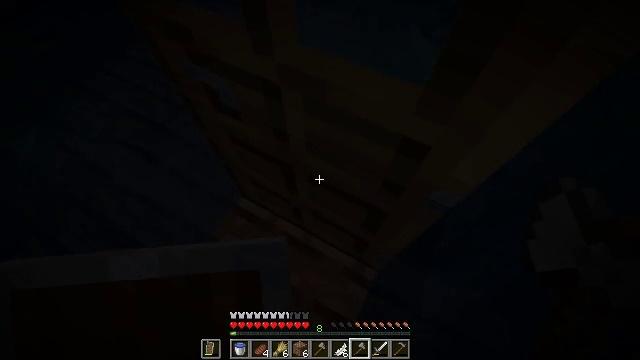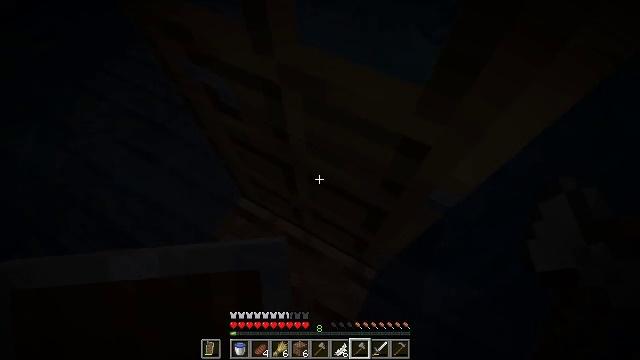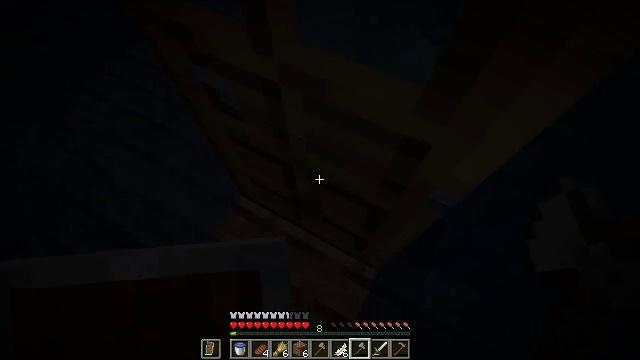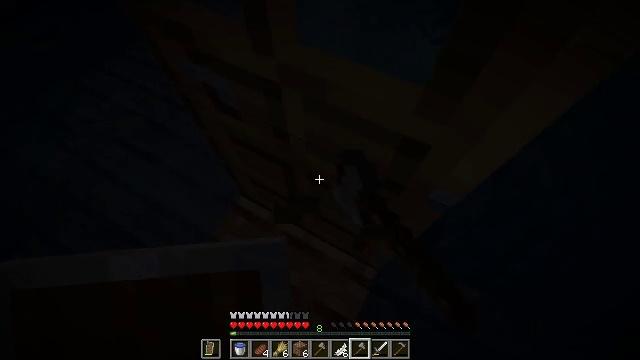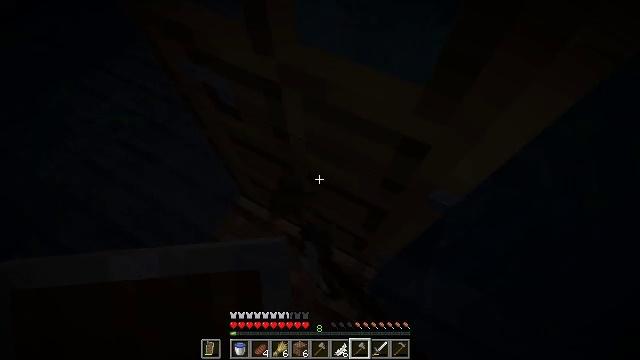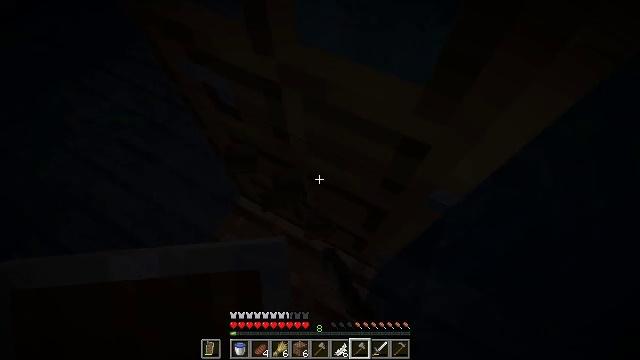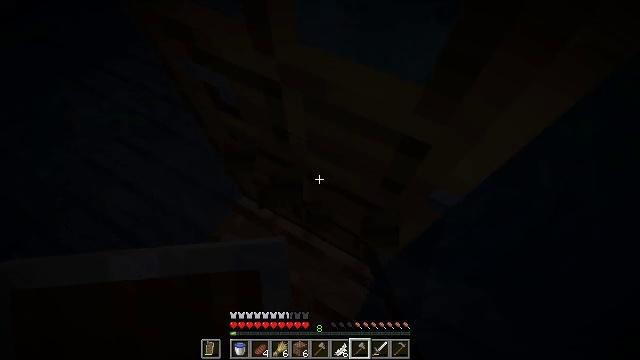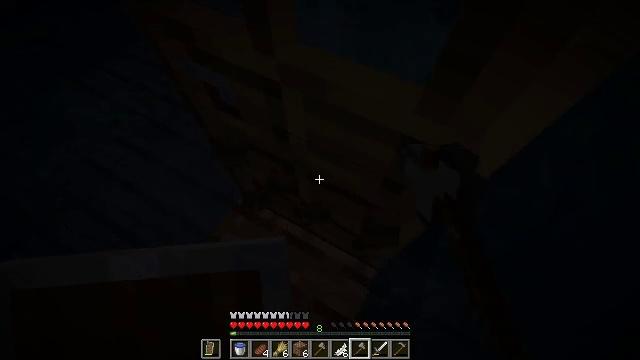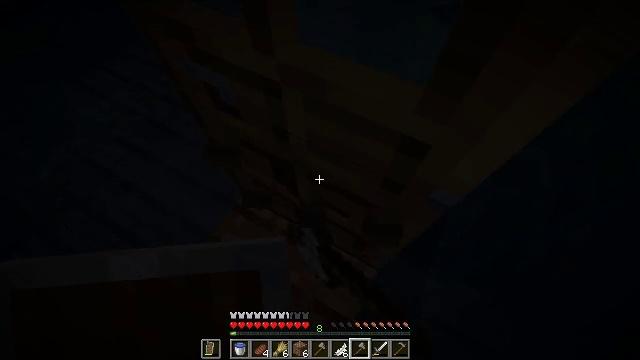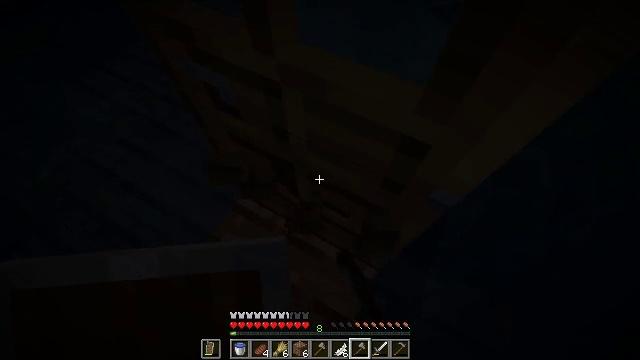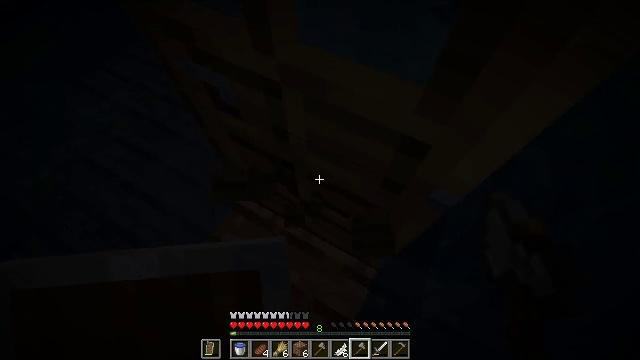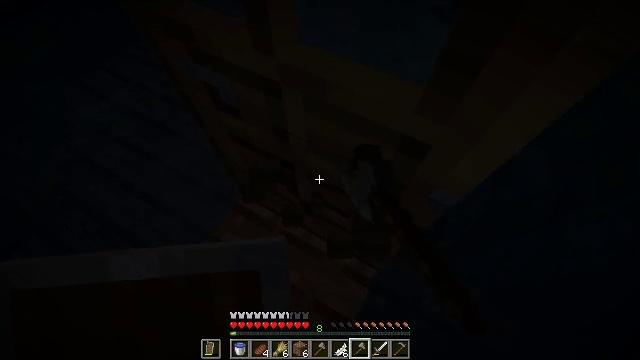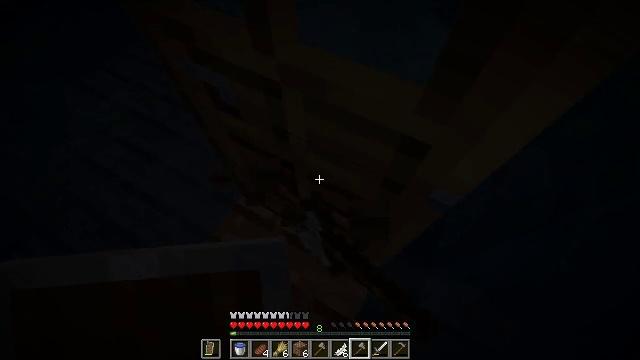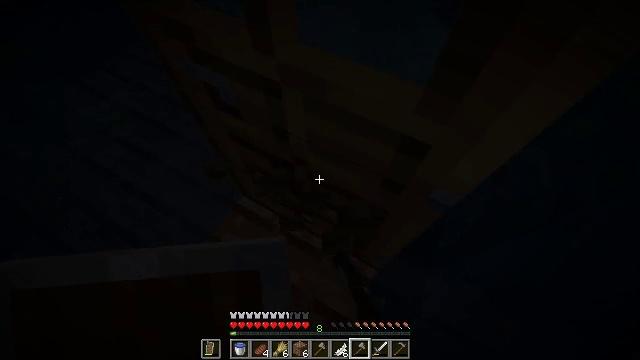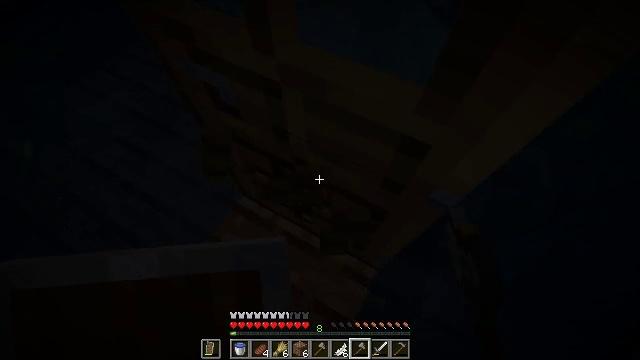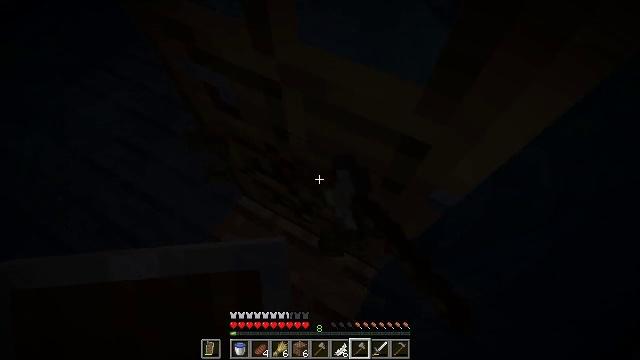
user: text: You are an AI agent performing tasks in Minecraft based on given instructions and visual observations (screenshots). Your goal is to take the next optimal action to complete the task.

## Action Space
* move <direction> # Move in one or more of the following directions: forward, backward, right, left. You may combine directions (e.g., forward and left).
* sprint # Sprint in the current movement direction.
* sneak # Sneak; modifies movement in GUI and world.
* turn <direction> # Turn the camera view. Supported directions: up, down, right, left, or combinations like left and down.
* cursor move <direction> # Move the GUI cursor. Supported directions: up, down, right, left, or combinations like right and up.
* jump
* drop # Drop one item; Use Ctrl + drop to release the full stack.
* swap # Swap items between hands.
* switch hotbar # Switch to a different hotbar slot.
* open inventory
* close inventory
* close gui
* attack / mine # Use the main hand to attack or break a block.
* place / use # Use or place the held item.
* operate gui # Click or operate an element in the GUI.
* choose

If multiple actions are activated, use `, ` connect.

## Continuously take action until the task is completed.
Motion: motion action
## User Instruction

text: Destroy the oak door to retrieve it.
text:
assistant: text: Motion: no_op
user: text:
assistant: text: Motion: attack / mine
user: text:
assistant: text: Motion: attack / mine
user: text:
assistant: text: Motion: attack / mine
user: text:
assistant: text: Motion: attack / mine
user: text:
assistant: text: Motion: attack / mine
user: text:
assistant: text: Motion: attack / mine
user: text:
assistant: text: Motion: attack / mine
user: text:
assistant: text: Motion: attack / mine
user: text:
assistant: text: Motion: attack / mine
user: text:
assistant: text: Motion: attack / mine
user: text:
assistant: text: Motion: attack / mine
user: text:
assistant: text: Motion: attack / mine
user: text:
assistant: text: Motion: attack / mine
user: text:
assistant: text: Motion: attack / mine
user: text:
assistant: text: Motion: attack / mine
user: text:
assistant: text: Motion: attack / mine
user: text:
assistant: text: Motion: attack / mine
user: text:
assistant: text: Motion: attack / mine
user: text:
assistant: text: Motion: attack / mine
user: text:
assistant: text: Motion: attack / mine
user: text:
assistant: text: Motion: attack / mine
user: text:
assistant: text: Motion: attack / mine
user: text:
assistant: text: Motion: attack / mine
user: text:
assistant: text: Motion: attack / mine
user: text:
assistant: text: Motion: attack / mine
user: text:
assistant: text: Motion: attack / mine
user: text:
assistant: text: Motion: attack / mine
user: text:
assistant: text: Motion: attack / mine